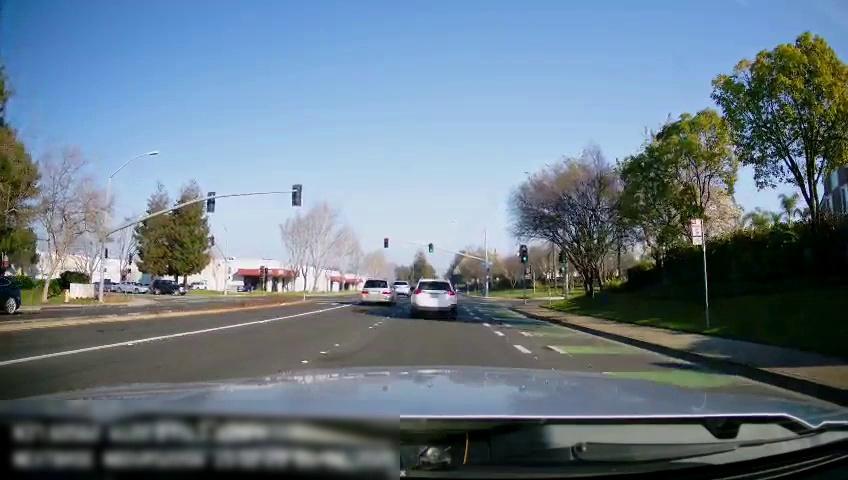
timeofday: Day
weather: Sunny
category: Drivable Space
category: Drivable Space
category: Vehicles | Car
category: Vehicles | Car
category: Vehicles | Car
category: Vehicles | SUV
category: Vehicles | Car
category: Vehicles | SUV
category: Vehicles | Van
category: Vehicles | SUV
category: Lanes | Alternate Lane
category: Lanes | Alternate Lane
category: Lanes | Current Lane
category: Lanes | Current Lane
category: Traffic | Lights
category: Traffic | Lights
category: Traffic | Lights
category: Traffic | Lights
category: Traffic | Lights
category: Traffic | Lights
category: Traffic | Lights
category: Traffic | Lights
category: Traffic | Lights
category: Traffic | Lights
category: Traffic | Lights
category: Traffic | Signs
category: Traffic | Signs